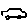
Label: car